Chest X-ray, PA view. Patient: 72 years old, sex M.
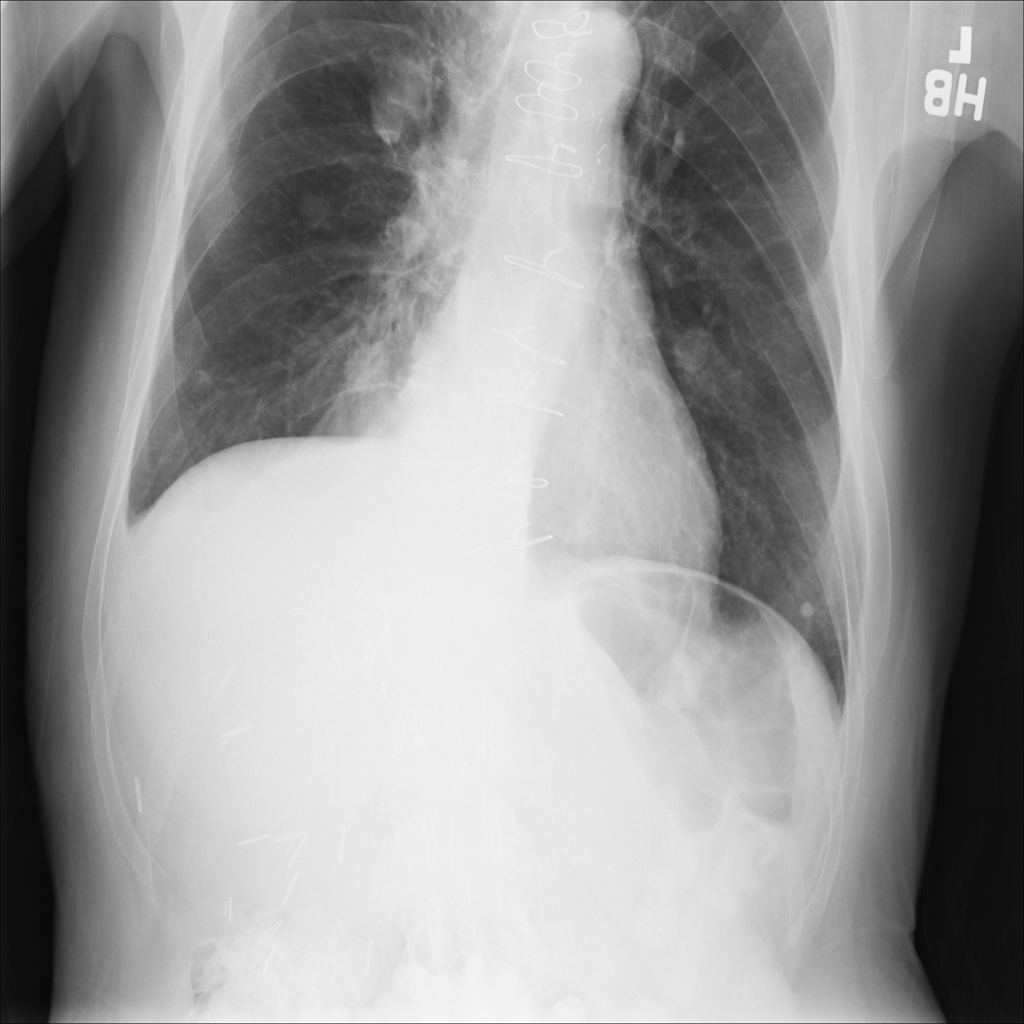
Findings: Atelectasis, Effusion